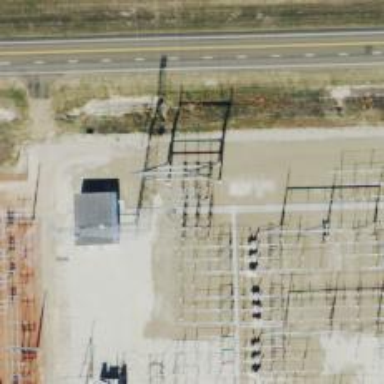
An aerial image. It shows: Switch for power supply.